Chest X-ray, PA view. Patient: 58 years old, sex M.
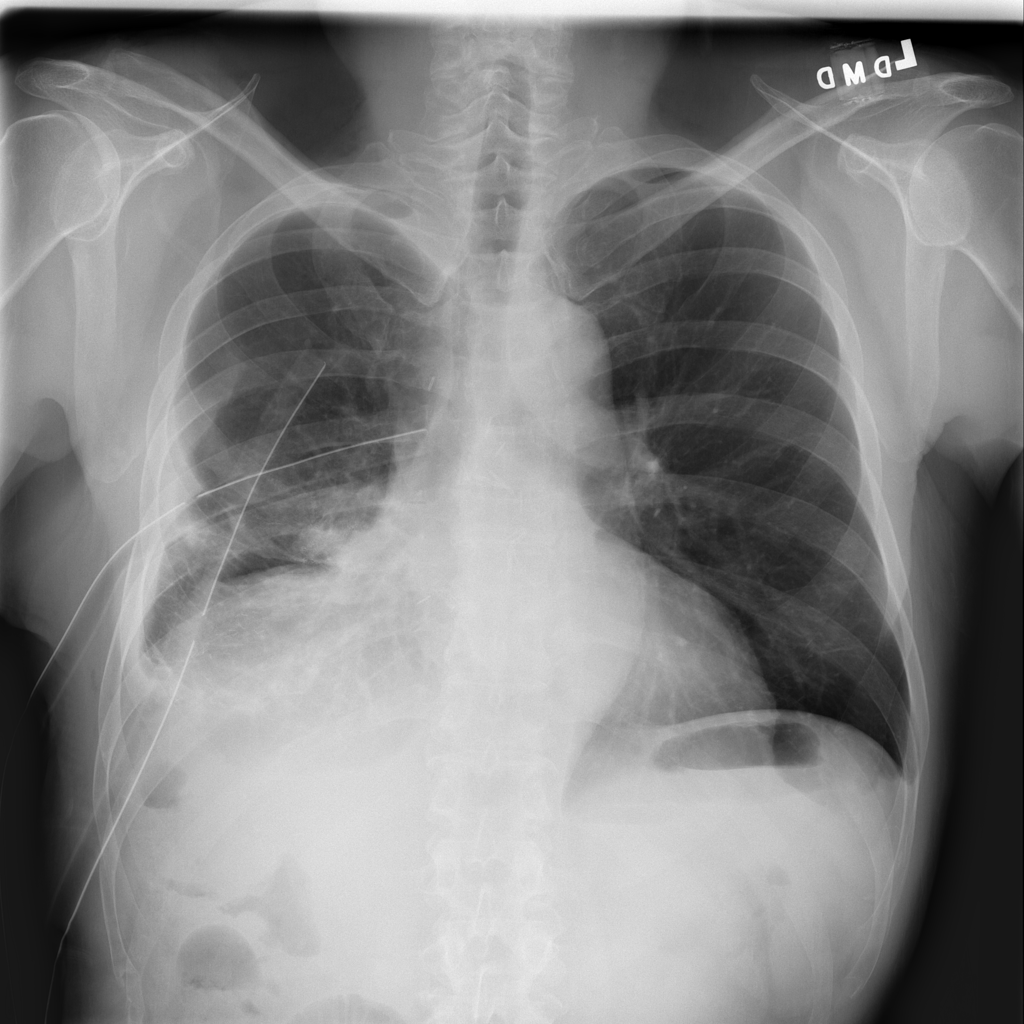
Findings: No Finding